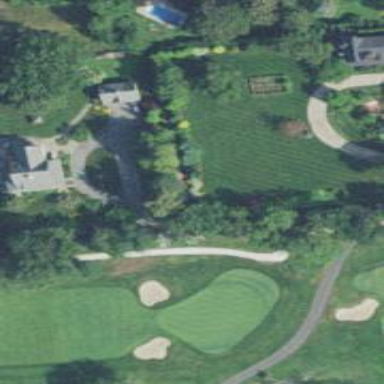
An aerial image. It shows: Pathway for golfing.